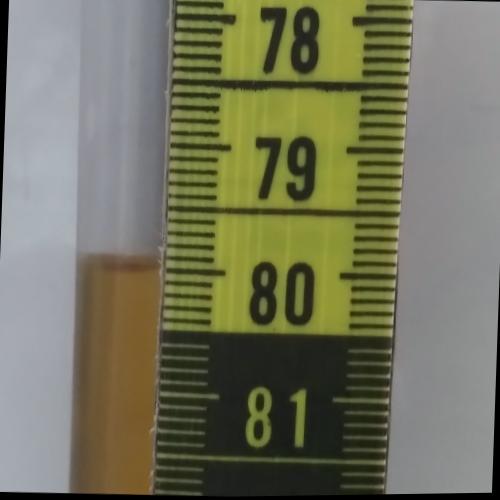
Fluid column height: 80.0 cm